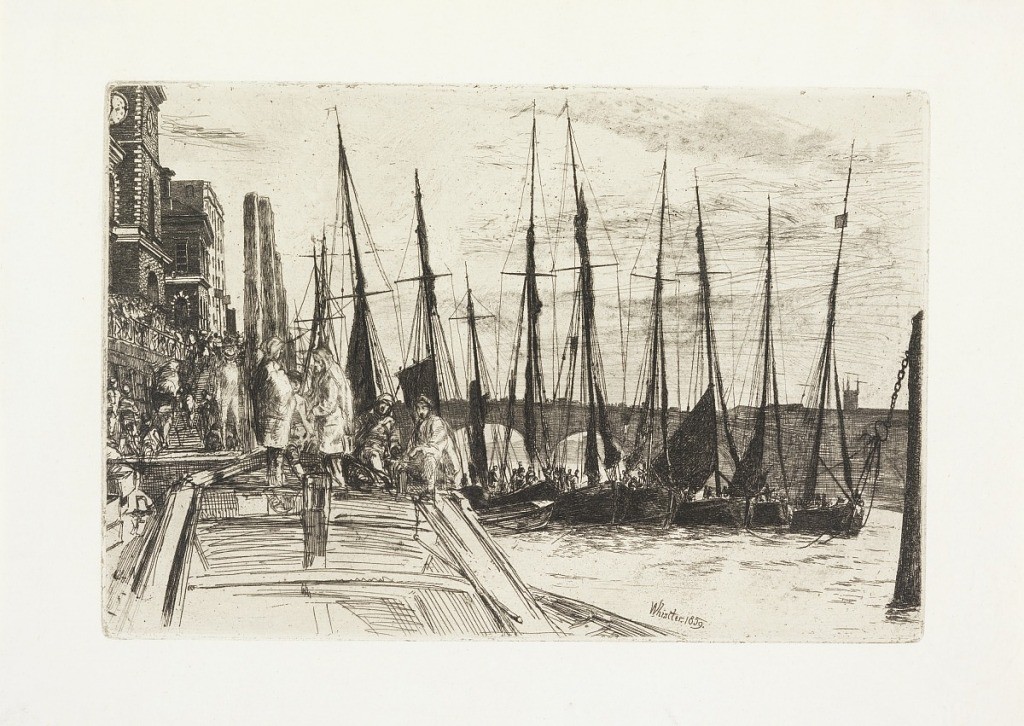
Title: Billingsgate
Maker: James McNeill Whistler, American, 1834–1903
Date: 1859
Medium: Etching and drypoint on white laid paper
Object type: Print
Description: Men converse on a barge, presented in the left foreground in sharp perspective. Just beyond, fishing boats line the river with their masts standing up against the sky. Through the masts, London Bridge is visible. At left, the buildings that make up the Billingsgate Market are shown with people bustling up stairs from the river. The clock tower is visible at upper left.